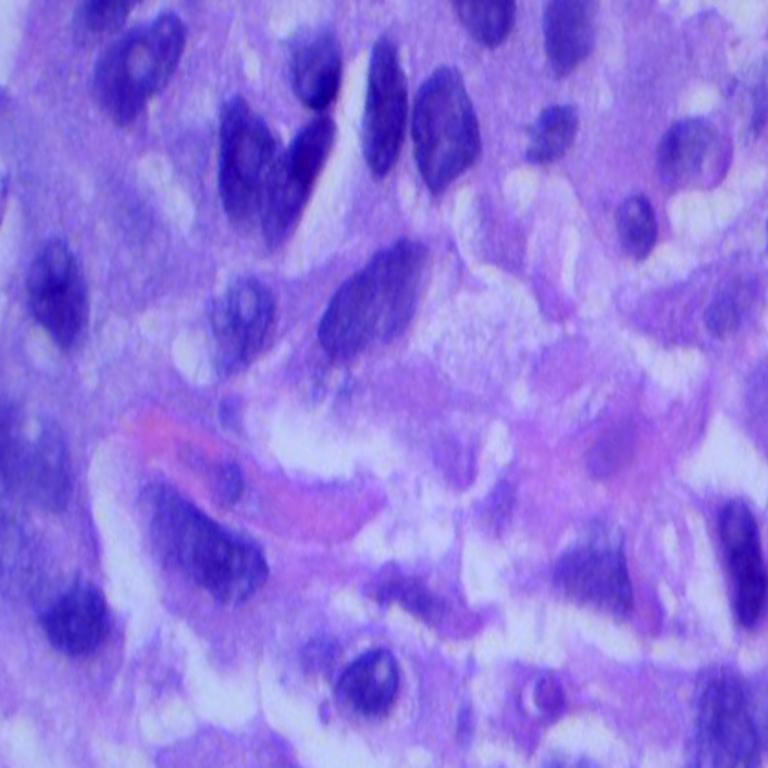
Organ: lung
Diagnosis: squamous carcinomas